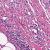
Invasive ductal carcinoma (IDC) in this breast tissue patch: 1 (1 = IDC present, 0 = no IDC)